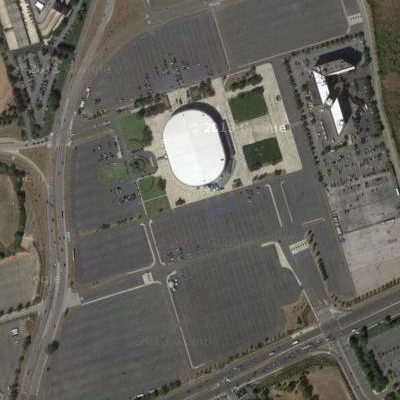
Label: gParking